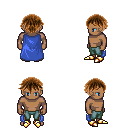
a pixel art fantasy rpg character, male body template, human, dark skin, blue cape, teal pants, brown short bangs hairstyle, gold boots, four views (front, back, left, right), 2x2 character sprite sheet, small pixel art, hard edges, no anti-aliasing